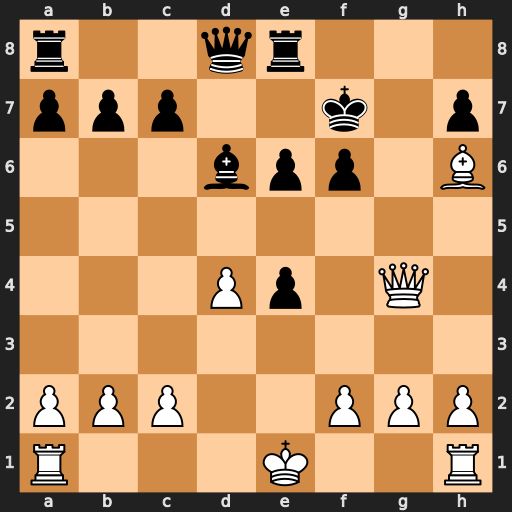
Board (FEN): r2qr3/ppp2k1p/3bpp1B/8/3Pp1Q1/8/PPP2PPP/R3K2R
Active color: w
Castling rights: KQ
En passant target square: -
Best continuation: Qg7#